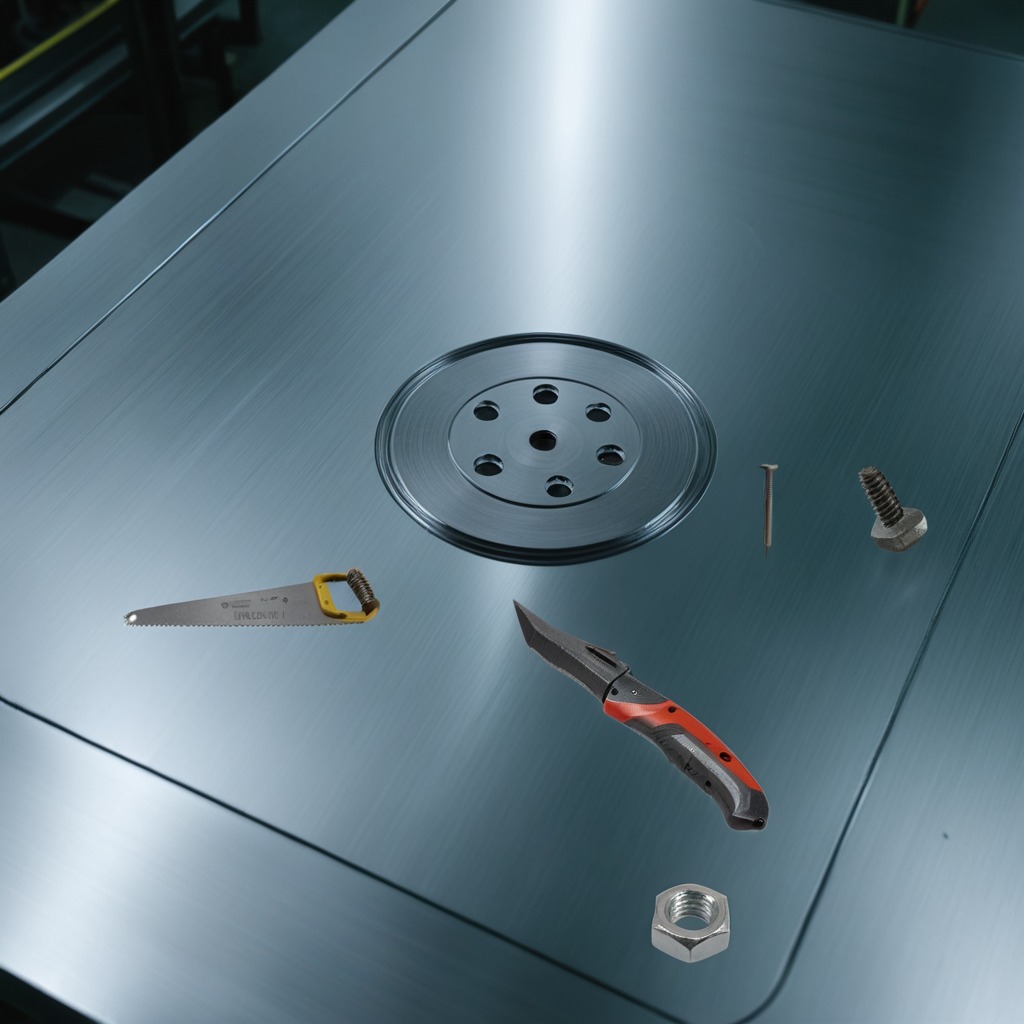
A utility knife, a metal machine screw, an iron nail, a handheld metal saw, and a metal nut are lying on the metal table in a machine shop under fluorescent lights.